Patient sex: M
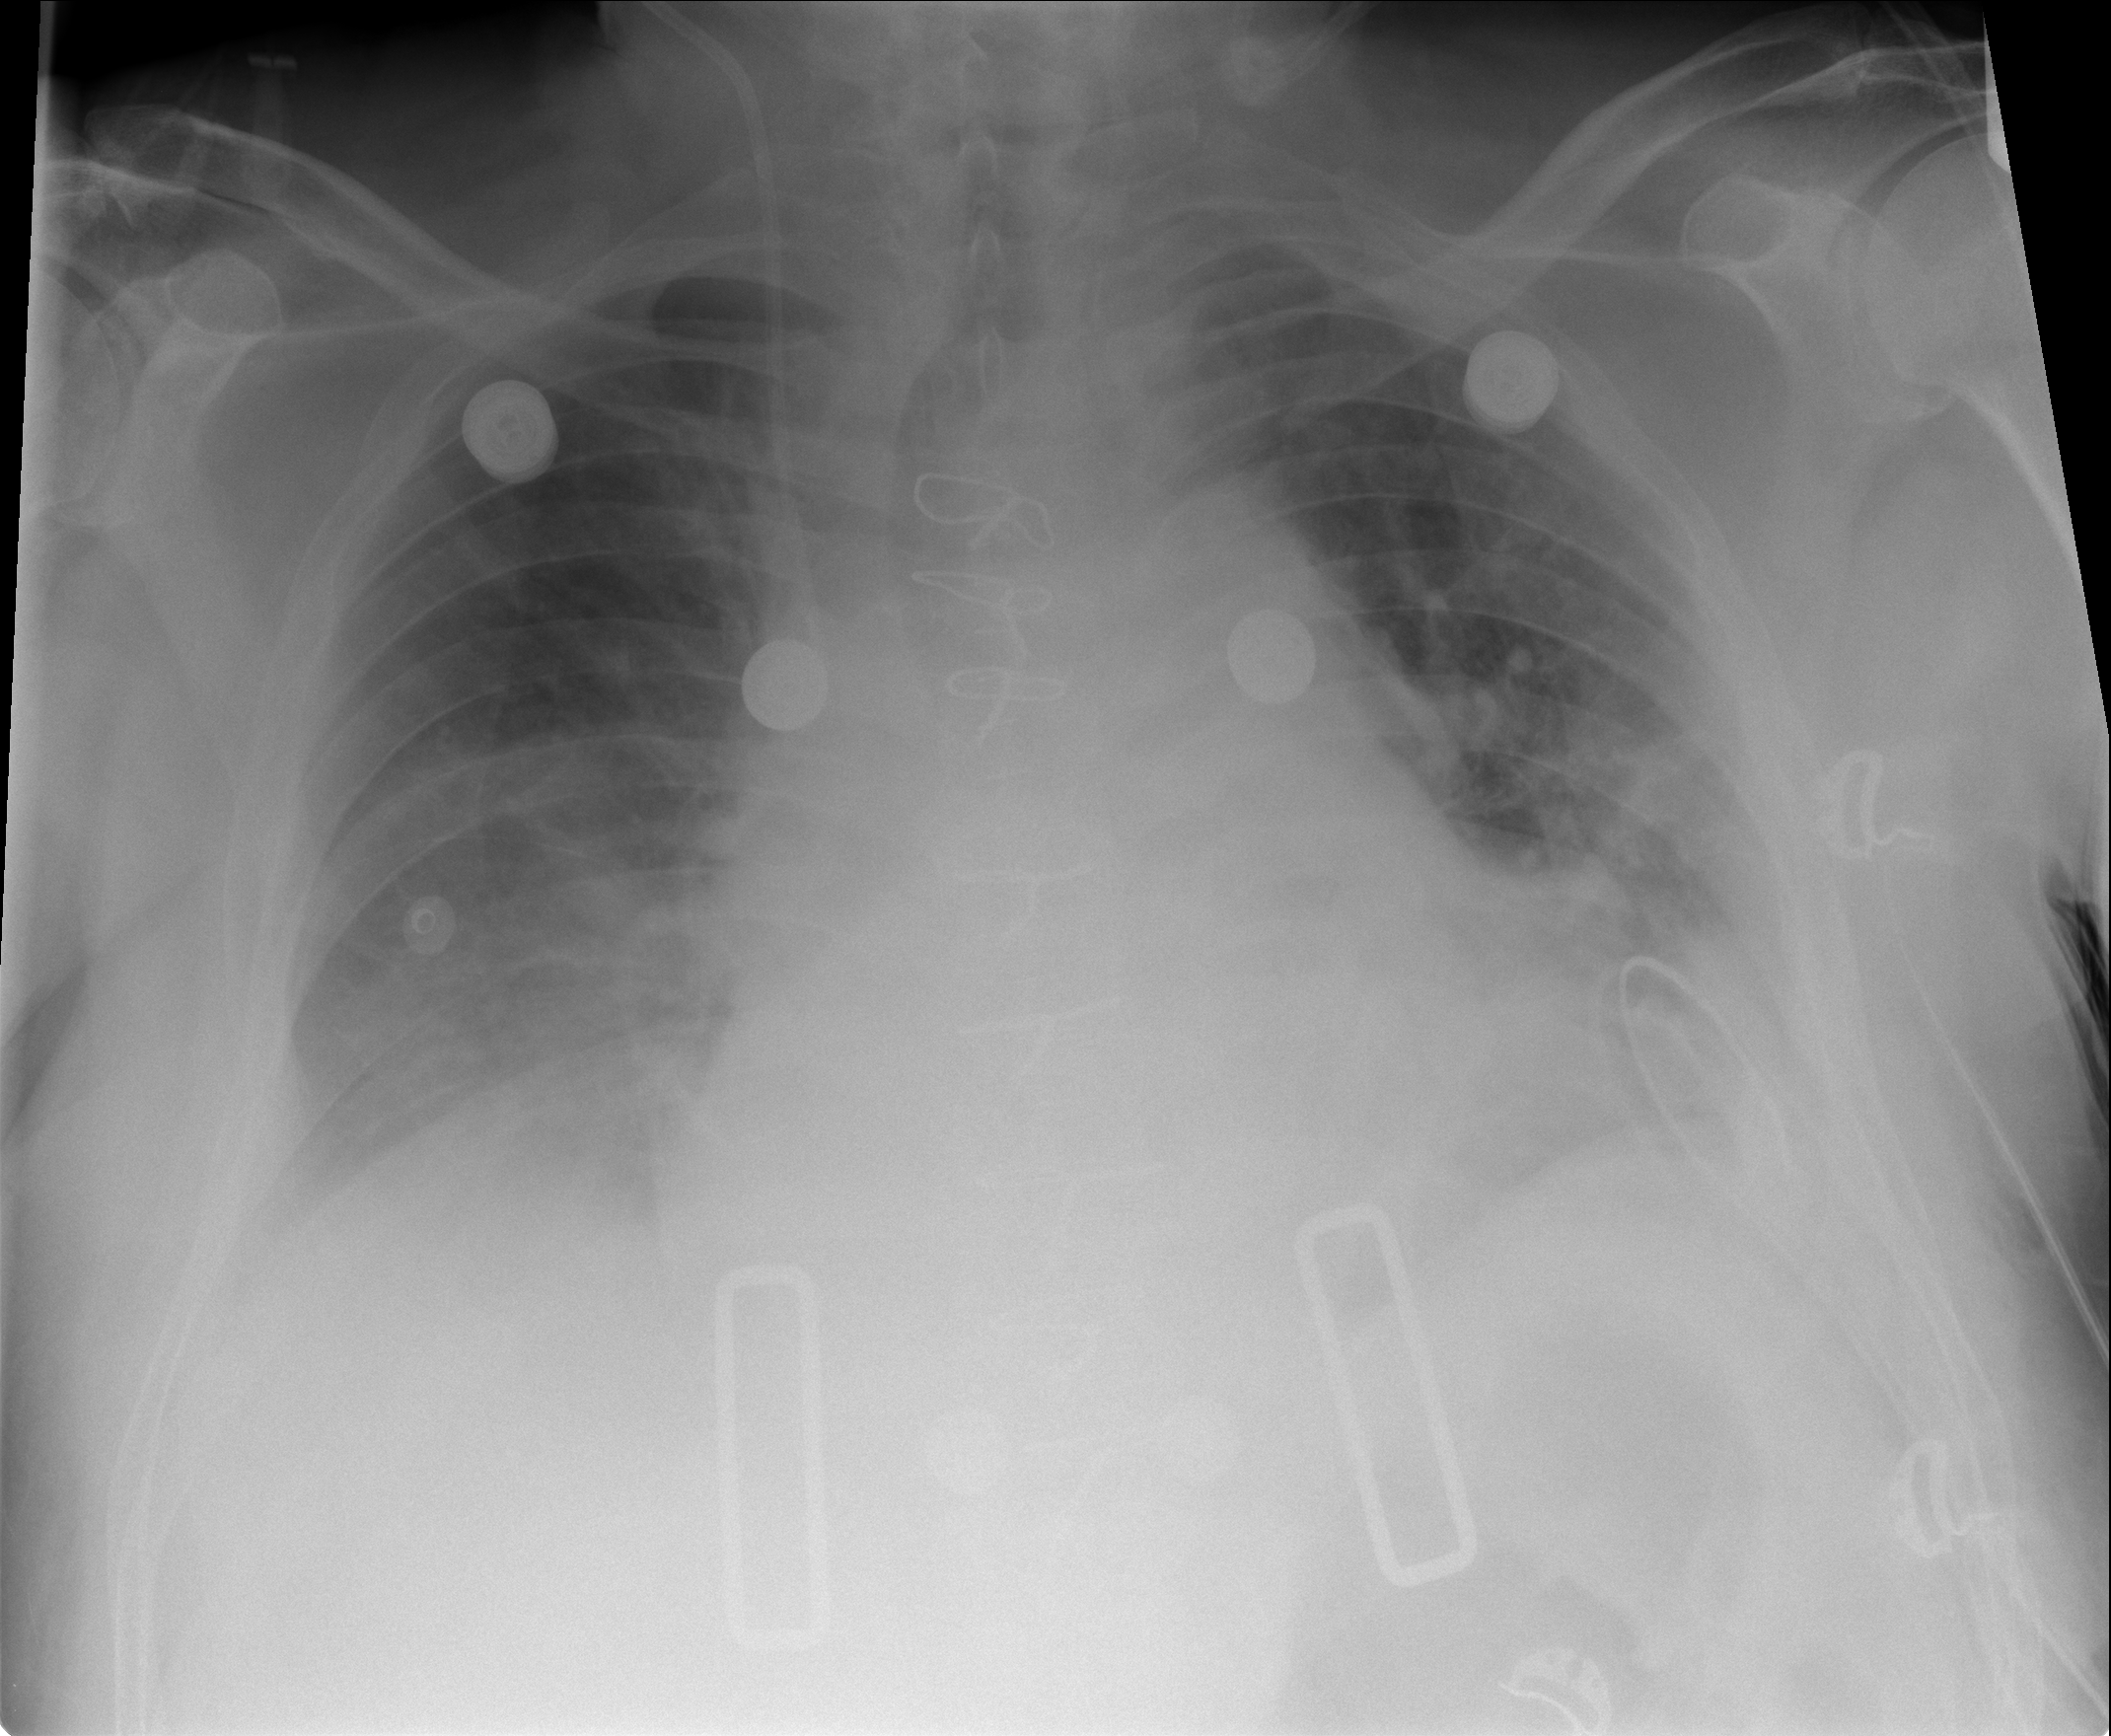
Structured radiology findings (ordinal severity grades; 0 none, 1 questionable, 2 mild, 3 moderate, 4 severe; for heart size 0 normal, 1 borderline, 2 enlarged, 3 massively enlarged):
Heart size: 2
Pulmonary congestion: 0
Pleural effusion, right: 2
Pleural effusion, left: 2
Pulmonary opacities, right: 1
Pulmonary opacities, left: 1
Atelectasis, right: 2
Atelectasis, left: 2